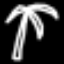
Label: palm tree